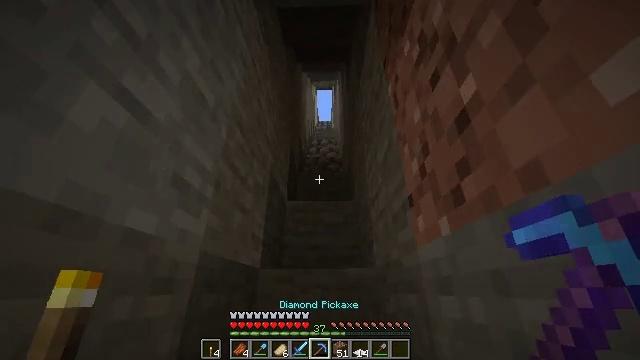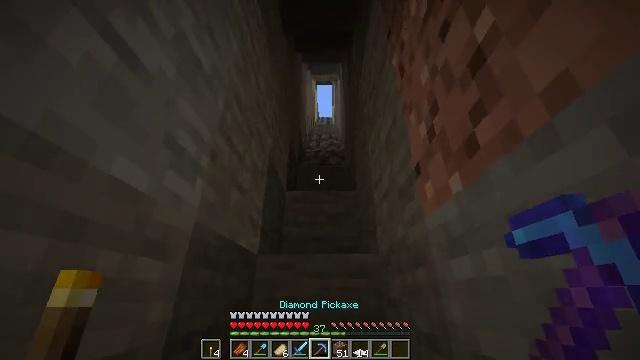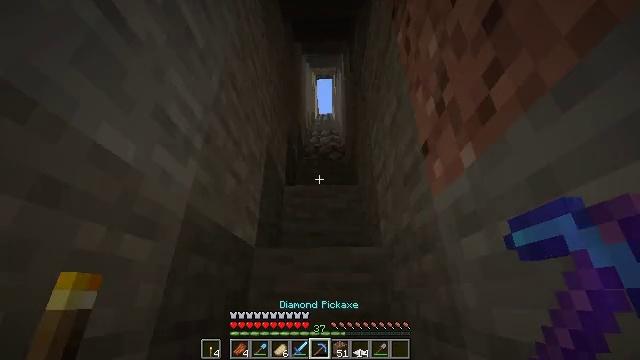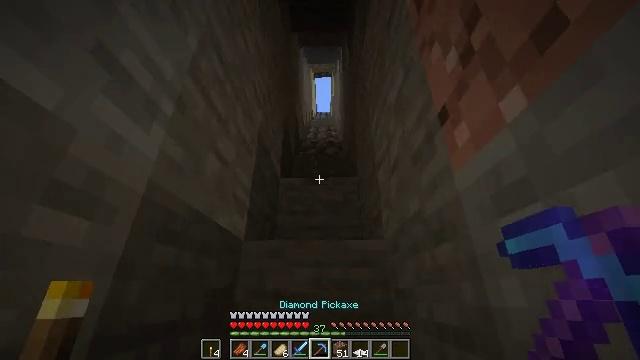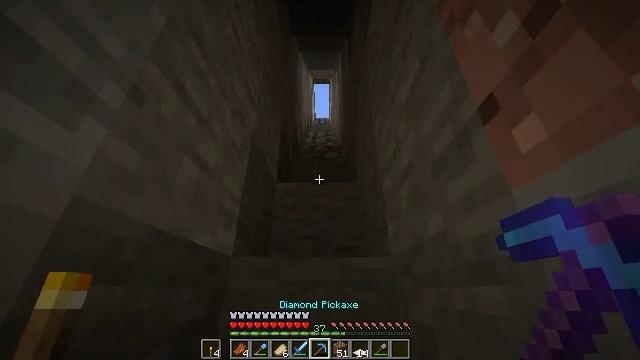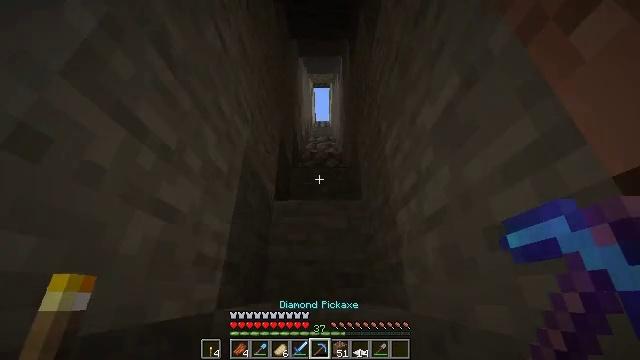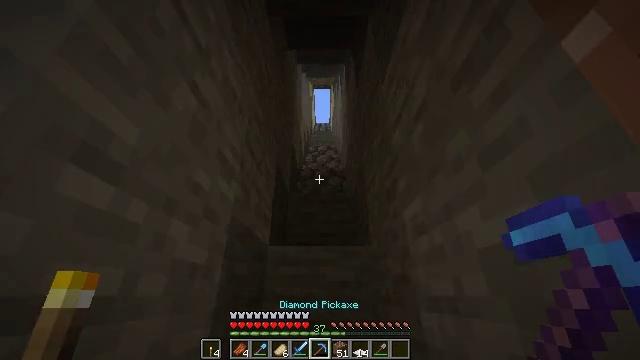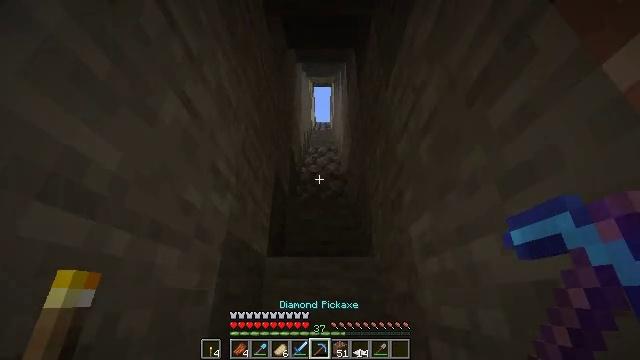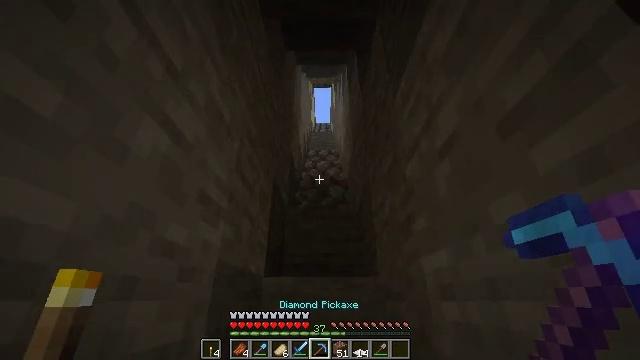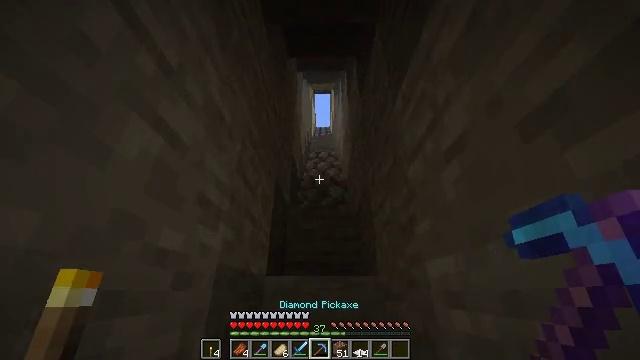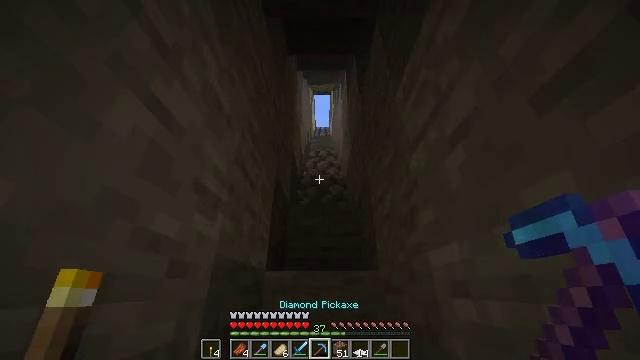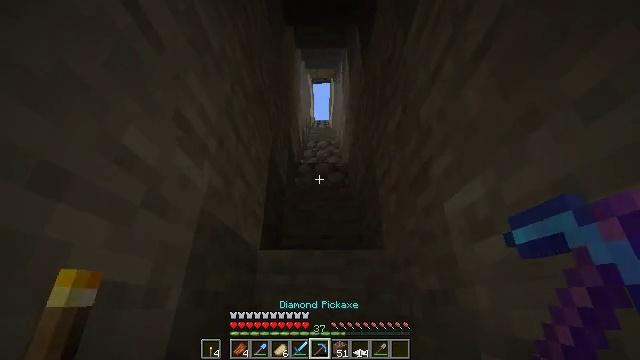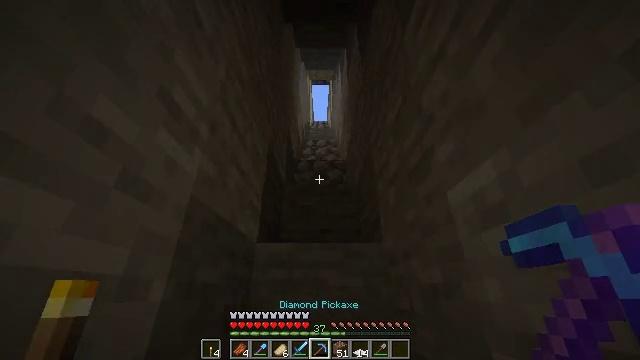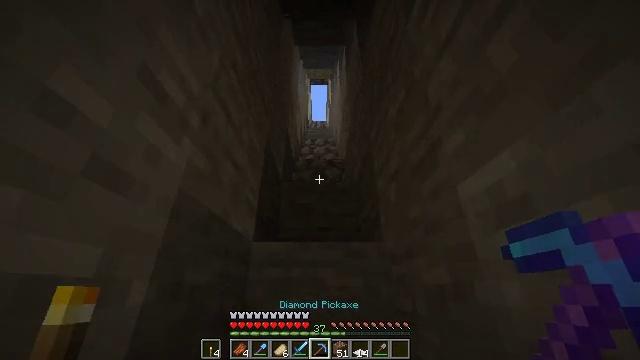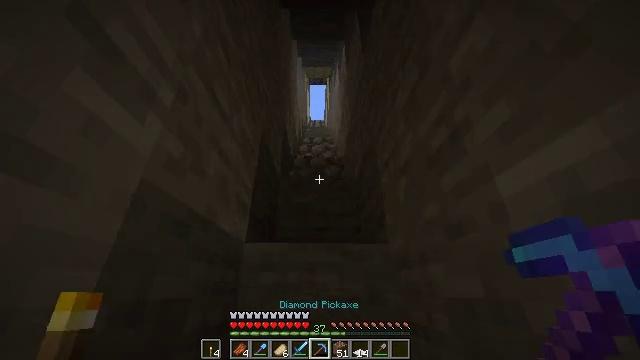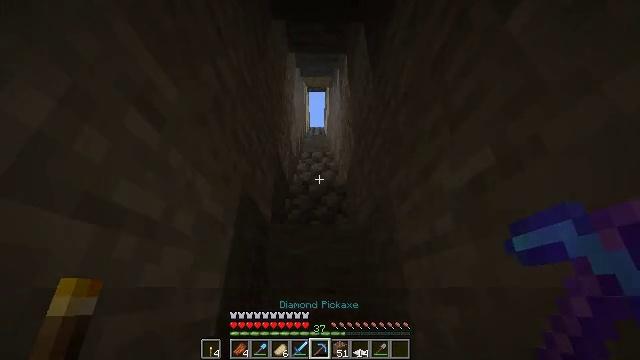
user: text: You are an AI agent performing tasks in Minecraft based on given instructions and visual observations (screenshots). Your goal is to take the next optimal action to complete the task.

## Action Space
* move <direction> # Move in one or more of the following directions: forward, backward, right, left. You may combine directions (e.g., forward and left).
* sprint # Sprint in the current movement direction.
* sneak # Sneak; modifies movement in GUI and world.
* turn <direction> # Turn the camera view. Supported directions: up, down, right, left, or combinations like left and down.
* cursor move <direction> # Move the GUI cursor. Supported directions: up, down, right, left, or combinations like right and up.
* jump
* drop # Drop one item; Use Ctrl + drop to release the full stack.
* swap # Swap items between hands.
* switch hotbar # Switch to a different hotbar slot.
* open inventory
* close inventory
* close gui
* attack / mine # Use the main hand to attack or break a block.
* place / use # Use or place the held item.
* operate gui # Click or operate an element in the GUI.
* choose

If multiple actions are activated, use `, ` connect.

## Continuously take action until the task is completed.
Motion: motion action
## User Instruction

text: Retrieve the smithing table you placed.
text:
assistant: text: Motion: move forward, jump
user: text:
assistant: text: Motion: move forward, sprint, jump
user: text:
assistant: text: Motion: move forward, sprint, jump
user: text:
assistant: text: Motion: move forward, sprint, jump
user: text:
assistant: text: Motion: move forward, jump
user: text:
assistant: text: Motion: move forward, jump
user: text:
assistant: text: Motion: move forward, jump
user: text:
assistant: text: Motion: move forward, jump
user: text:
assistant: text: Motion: move forward, jump
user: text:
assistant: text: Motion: move forward, jump
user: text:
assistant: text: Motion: move forward, sprint, jump
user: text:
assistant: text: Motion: move forward, sprint, jump
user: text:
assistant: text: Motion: move forward, sprint, jump
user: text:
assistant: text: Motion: move forward, jump
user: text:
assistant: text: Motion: move forward, jump
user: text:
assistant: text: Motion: move forward, jump
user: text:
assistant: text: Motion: move forward, jump
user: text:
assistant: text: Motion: move forward, sprint, jump
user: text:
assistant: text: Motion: move forward, sprint, jump
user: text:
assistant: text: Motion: move forward, sprint, jump
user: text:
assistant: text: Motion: move forward, sprint, jump
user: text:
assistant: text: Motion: move forward, jump
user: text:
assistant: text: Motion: move forward, jump
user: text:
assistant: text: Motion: move forward, jump
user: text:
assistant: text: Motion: move forward, jump
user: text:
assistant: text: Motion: move forward, jump
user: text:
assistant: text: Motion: move forward, jump
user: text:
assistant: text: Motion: move forward, jump
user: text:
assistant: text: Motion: move forward, jump
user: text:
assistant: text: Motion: move forward, jump